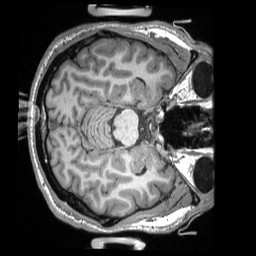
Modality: T1w
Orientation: axial
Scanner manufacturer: siemens
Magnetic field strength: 3 T
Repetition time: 2.3 s
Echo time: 0.00308 s